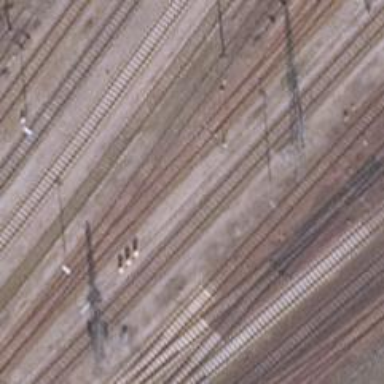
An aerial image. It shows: Railway switch.